Question: This one is driving me crazy and before I loose my sane please help.
Summary of the issue:
My model "Thread" has collection of "ForumMessage", each ForumMessage has one Multi select drop down list. All I want to do is set the selected value based on values coming from Database. I have gone thru many threads but wasn't able to find the solution.
In case if you are aware of any such question please let me know and I will go thru them.
Below are my models
'''
public class Thread
{
public List<ForumMessage> Messages { get; set; }
//Master list coming from DB
public List<Classifications> AllClassifications { get; set; }
public string Subject { get; set; }
public int[] ThreadSelectedClassifications { get; set; }
}
public class ForumMessage
{
public string MessageName { get; set; }
public int[] SelectedClassifications { get; set; }
}
public class Classifications
{
public int ID { get; set; }
public string Title { get; set; }
public string Description { get; set; }
}
'''
Below is my controller
'''
public ActionResult Index()
{
var thread = new Thread();
thread.Messages = new List<ForumMessage>();
thread.AllClassifications = new List<Classifications>()
{
new Classifications { ID = 1, Title = "One" , Description = "One" },
new Classifications { ID = 2, Title = "Two" , Description = "Two" },
new Classifications { ID = 3, Title = "Three" , Description = "Three" },
new Classifications { ID = 4, Title = "Four" , Description = "Four" },
new Classifications { ID = 5, Title = "Five" , Description = "Five" }
};
thread.ThreadSelectedClassifications = new int[] { 2, 4 };
for (int i = 0; i < 5; i++)
{
var post = new ForumMessage();
post.SelectedClassifications = new int[] { 2, 4 };
post.MessageName = i.ToString();
thread.Messages.Add(post);
}
return View(thread);
'''
Below is my view
'''
@model MultiSelectDemo.Controllers.Thread
@foreach (var item in Model.Messages)
{
<div class="row">
<div class="col-md-4">
@*@Doesn't set the items selected *@
@Html.ListBoxFor(m => item.SelectedClassifications, new SelectList(Model.AllClassifications, "ID", "Title"));
</div>
<div class="col-md-4">
@* Doesn't set the items selected *@
@Html.ListBoxFor(m => item.SelectedClassifications, new SelectList(Model.AllClassifications, "ID", "Title", item.SelectedClassifications));
</div>
<div class="col-md-4">
@* Doesn't set the items selected *@
@Html.DropDownListFor(m => item.SelectedClassifications, new SelectList(Model.AllClassifications, "ID", "Title", item.SelectedClassifications), new { @multiple = "multiple" })
</div>
</div>
}
<hr />
<div class="row">
<div class="col-md-12">
This works.
@Html.ListBoxFor(m => m.ThreadSelectedClassifications, new MultiSelectList(Model.AllClassifications, "ID", "Title"))
</div>
</div>
'''
}
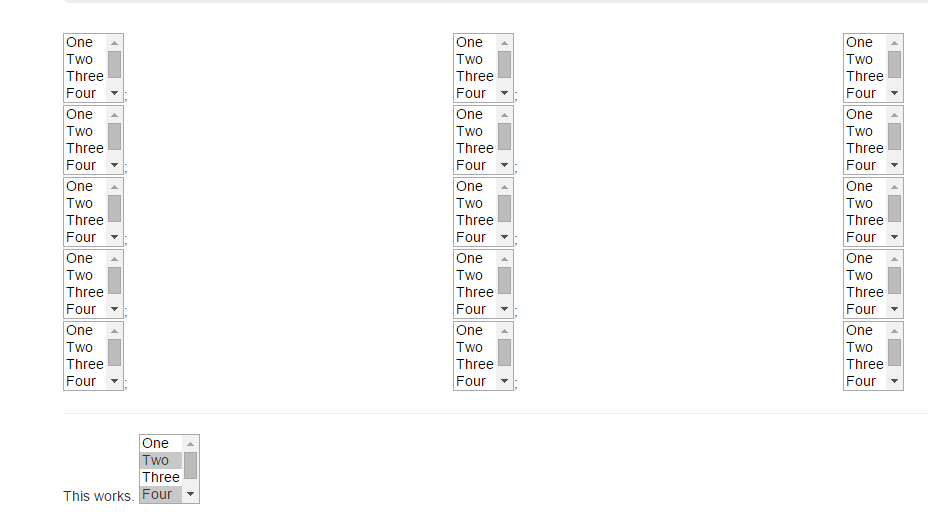
Answer: 'SelectList' only supports a single selected value, so in your code examples you're telling it to set the selected value as the option which has a value of the entire list of selected values. Since no such option exists, nothing is selected.
'MultiSelectList' on the other hand, allows passing an enumerable of selected values. If you use the right class, you'll be okay.
'''
@Html.ListBoxFor(m => item.SelectedClassifications, new MultiSelectList(Model.AllClassifications, "ID", "Title", item.SelectedClassifications))
'''